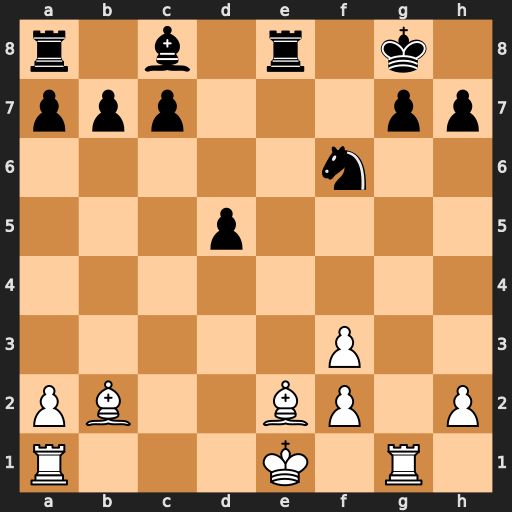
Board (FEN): r1b1r1k1/ppp3pp/5n2/3p4/8/5P2/PB2BP1P/R3K1R1
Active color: w
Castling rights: Q
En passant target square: -
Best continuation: Bxf6